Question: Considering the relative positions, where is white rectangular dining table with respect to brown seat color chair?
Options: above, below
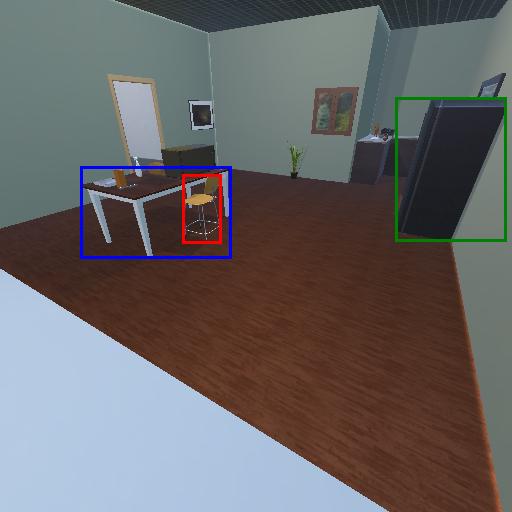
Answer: above